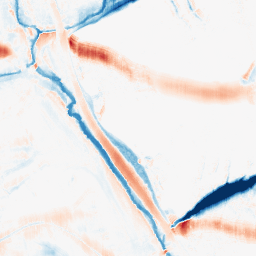
Category: morphological
Decomposition family: morphological_ellipse
Decomposition parameters: operation: average
width: 30
height: 10
Upsampling method: sinc_hamming
Upsampling parameters: scale: 4
kernel_size: 16
Upsampling scale: 4